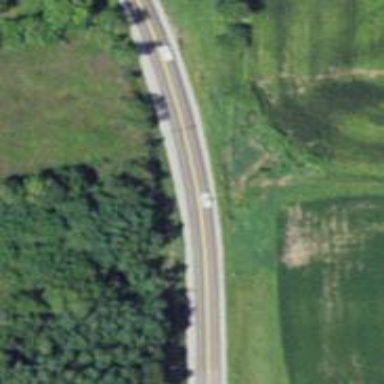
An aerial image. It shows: Primary highway.